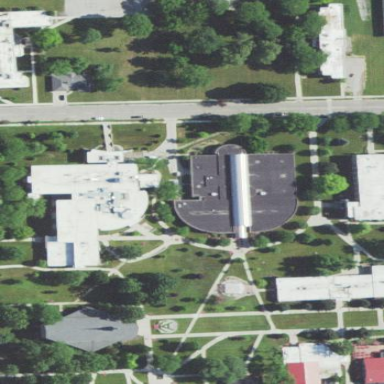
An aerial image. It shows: Library building.